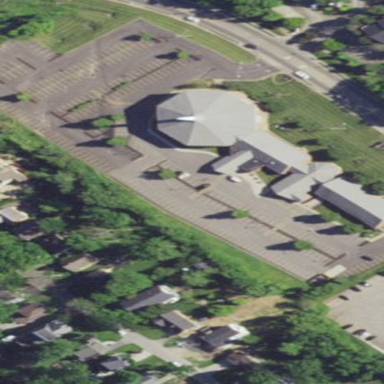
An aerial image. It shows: Place of worship.